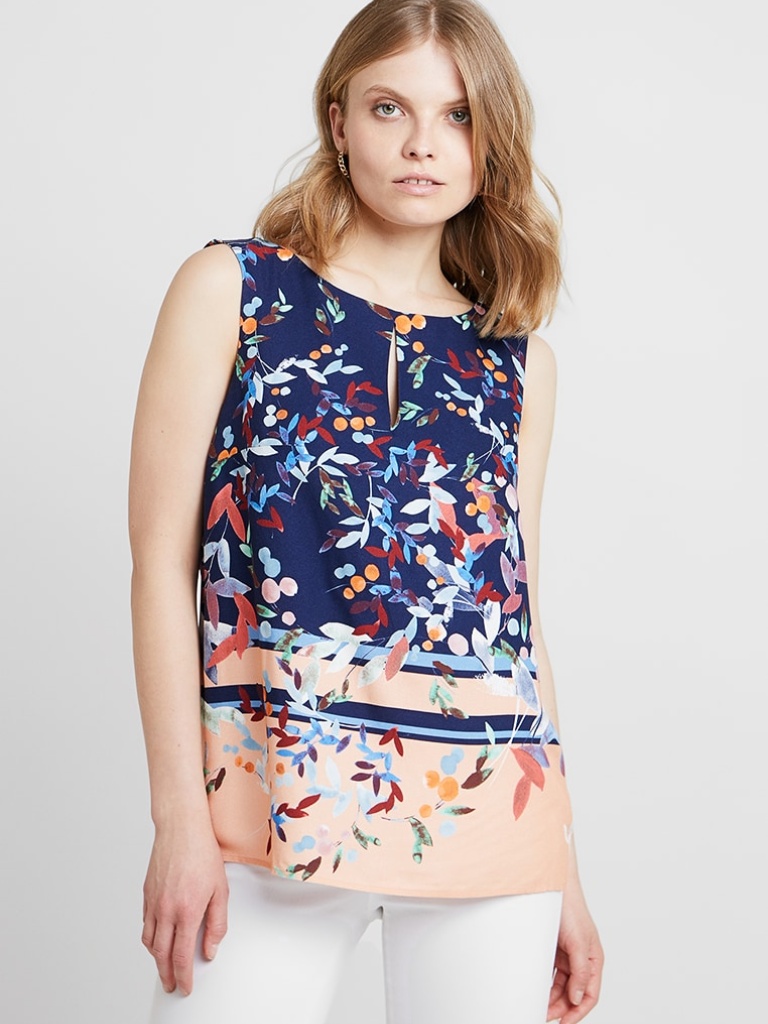
jersey relaxed sleeveless hip length Untucked scoop tank